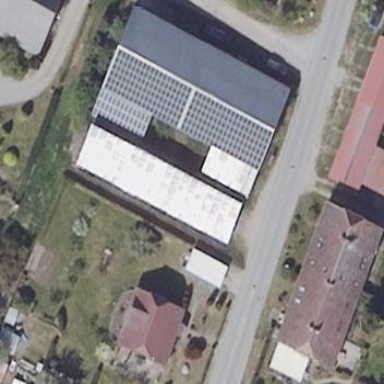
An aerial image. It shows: Building equipped with small solar photovoltaic panel for generating electricity.